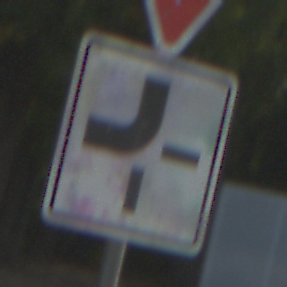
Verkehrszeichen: VerlaufVorfahrtsstrasse2
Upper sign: VorfahrtGewaehren
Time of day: MorningAfternoon
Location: Outdoor (Suburban)
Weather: Clear
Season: NotSpecified
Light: Natural